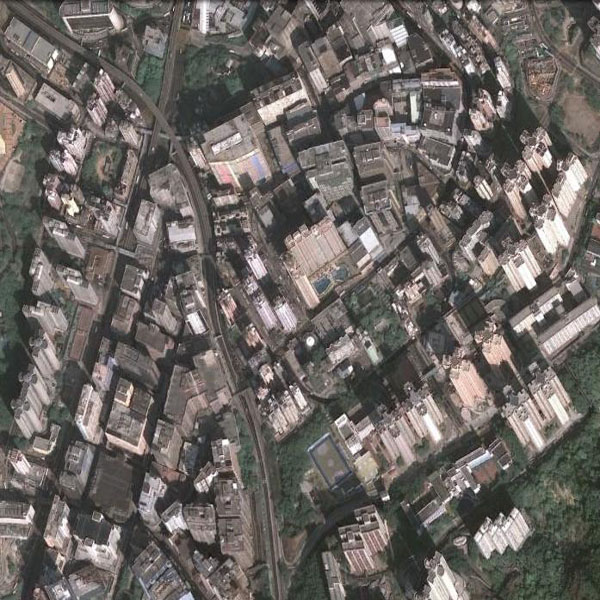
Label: Commercial